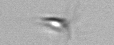
Label: Calciopappus